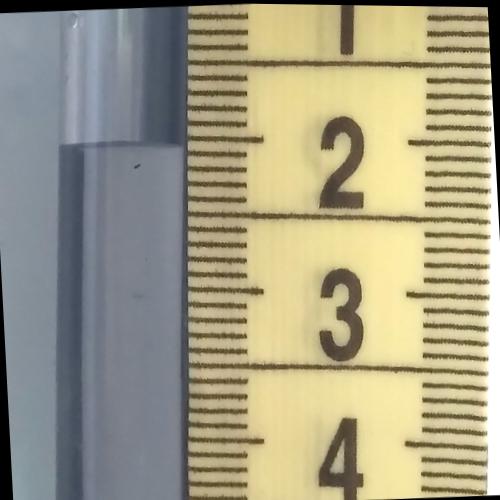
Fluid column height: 2.1 cm